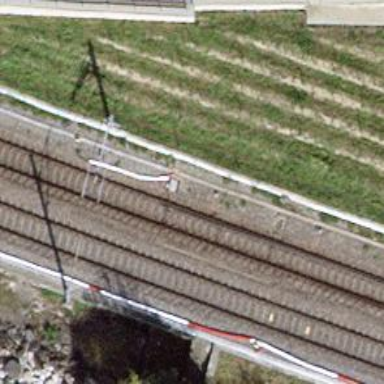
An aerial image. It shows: Railway switch.